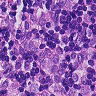
Metastatic tissue present: yes